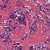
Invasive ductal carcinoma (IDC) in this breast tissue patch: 1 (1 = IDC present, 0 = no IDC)